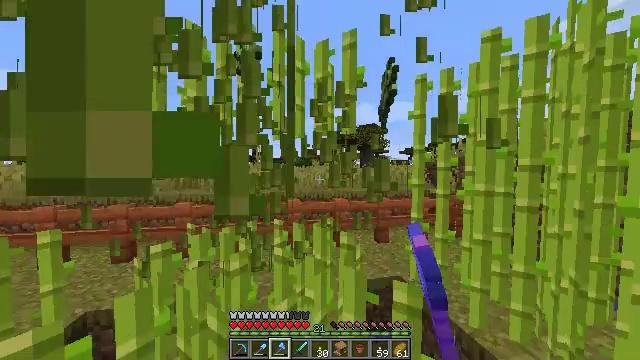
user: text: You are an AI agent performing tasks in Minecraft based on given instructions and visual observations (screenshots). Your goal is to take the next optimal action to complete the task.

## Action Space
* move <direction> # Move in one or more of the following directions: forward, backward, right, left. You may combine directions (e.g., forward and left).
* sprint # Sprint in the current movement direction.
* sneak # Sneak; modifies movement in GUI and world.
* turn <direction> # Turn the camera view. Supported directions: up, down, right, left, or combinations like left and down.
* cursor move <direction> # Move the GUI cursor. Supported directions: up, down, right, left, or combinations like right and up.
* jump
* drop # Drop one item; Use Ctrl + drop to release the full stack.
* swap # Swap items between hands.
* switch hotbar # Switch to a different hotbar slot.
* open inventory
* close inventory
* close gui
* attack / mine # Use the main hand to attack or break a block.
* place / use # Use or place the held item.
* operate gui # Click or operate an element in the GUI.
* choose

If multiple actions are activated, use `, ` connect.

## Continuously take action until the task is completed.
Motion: motion action
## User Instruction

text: Cut down the sugar cane stalks.
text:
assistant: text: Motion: sprint, attack / mine